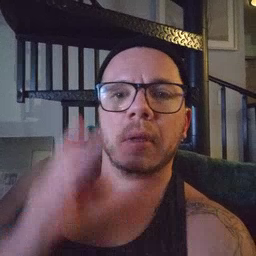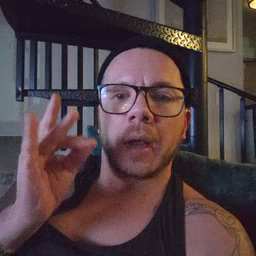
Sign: cat